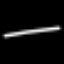
Label: line